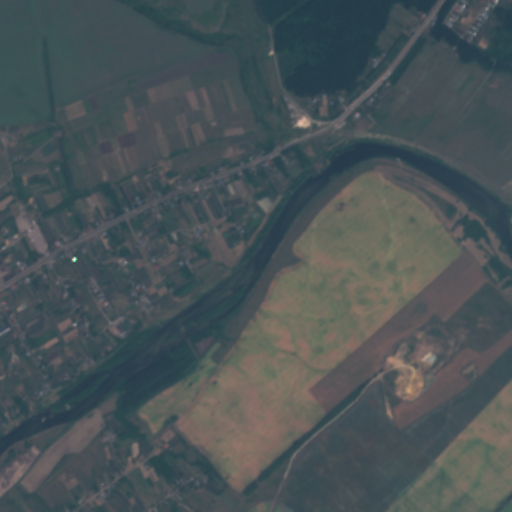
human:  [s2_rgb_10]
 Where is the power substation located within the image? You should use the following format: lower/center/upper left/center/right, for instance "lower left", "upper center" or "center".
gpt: The power substation is located in the upper left of the image.
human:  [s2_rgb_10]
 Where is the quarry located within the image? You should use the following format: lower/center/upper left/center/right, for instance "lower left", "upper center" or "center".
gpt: The quarry is located in the lower right of the image.
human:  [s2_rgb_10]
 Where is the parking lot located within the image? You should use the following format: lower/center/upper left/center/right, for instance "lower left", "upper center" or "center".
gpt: There is no parking lot in the image.